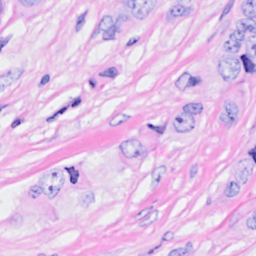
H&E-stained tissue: Breast